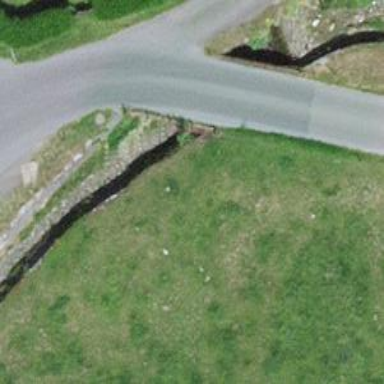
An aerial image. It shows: Residential road with bridge.